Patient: sex M, age 64
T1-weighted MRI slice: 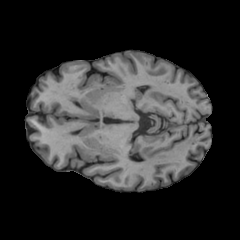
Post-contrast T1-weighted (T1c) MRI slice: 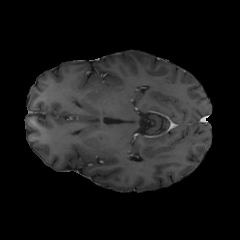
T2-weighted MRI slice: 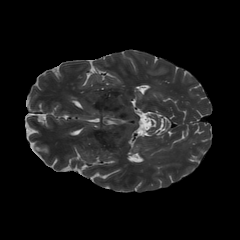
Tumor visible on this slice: no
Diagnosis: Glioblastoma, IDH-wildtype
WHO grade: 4